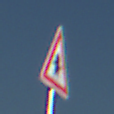
Verkehrszeichen: Vorfahrt
Umgebung: Outdoor, Nature
Tageszeit: MorningAfternoon
Wetter: Clear
Licht: Natural
Jahreszeit: NotSpecified
Kontrast: HighContrast